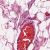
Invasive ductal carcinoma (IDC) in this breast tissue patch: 0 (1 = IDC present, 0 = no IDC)